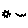
Label: sun